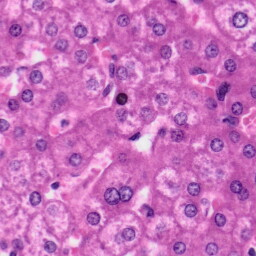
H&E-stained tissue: Liver